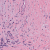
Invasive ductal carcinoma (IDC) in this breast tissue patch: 1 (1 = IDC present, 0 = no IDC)